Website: walmart
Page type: payment
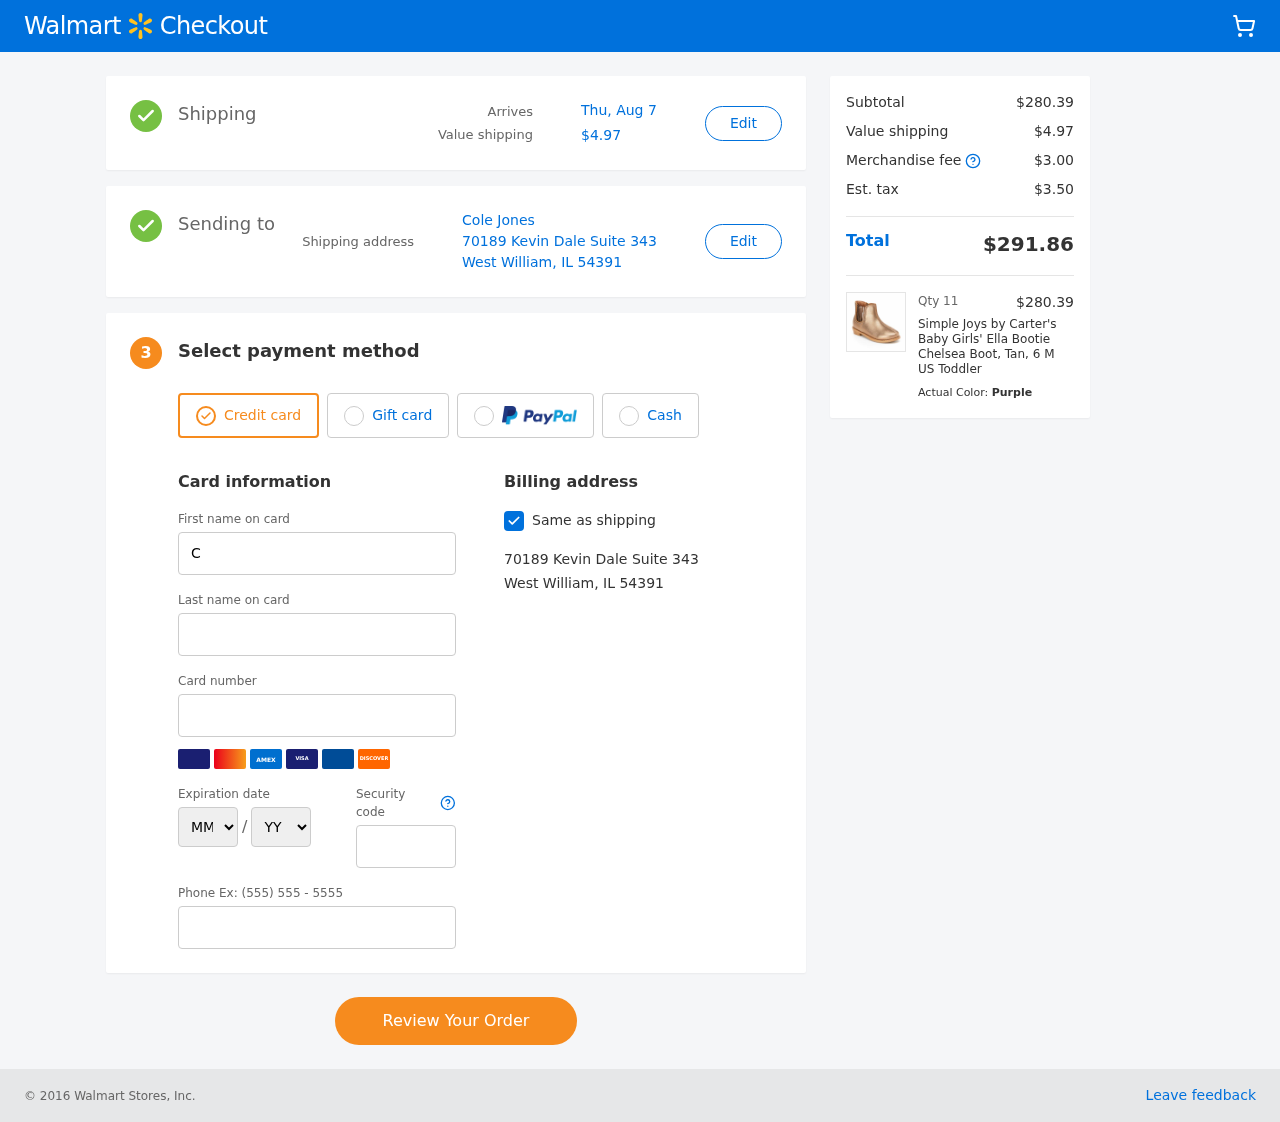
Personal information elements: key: PII_CARD_EXPIRY_MONTH
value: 11
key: PII_CARD_EXPIRY_YEAR
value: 28
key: PII_CITY_STATE_ZIP
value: West William, IL 54391
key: PII_FULLNAME
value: Cole Jones
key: PII_STREET
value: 70189 Kevin Dale Suite 343
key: PII_FIRSTNAME
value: Cole
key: PII_LASTNAME
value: Jones
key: PII_CARD_NUMBER
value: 6011 9853 7239 3435
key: PII_CARD_CVV
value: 470
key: PII_PHONE
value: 5189030208
Product elements: key: PRODUCT1_NAME
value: Simple Joys by Carter's Baby Girls' Ella Bootie Chelsea Boot, Tan, 6 M US Toddler
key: PRODUCT1_PRICE
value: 25.49
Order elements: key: ORDER_DELIVERY_DATE
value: Thu, Aug 7
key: ORDER_SHIPPING_COST
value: $4.97
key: ORDER_SUBTOTAL
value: $280.39
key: ORDER_MERCHANDISE_FEE
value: $3.00
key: ORDER_TAX
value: $3.50
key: ORDER_TOTAL
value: $291.86
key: ORDER_NUM_ITEMS
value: Qty 11